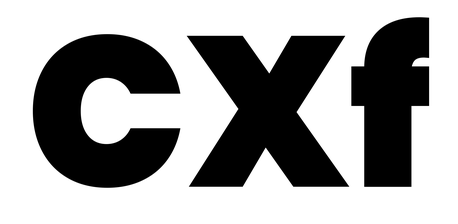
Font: Poppins-Black